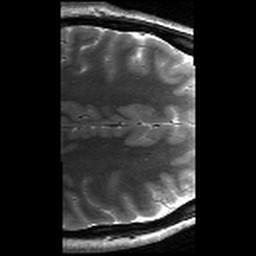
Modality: T2w
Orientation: axial
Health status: healthy
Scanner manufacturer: siemens
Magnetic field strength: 3 T
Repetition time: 8.02 s
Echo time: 0.08 s